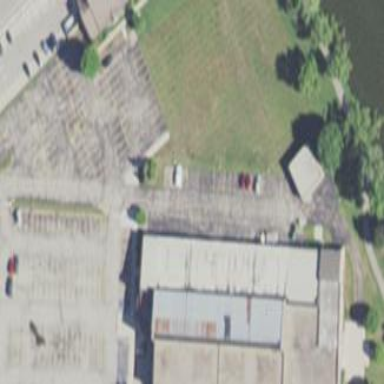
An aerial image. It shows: College building.